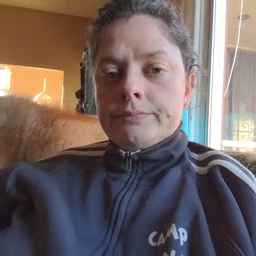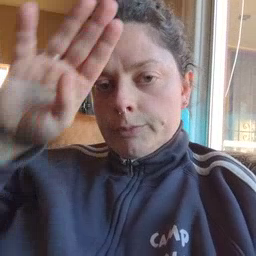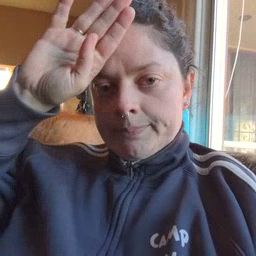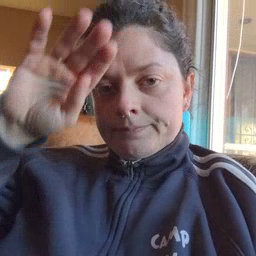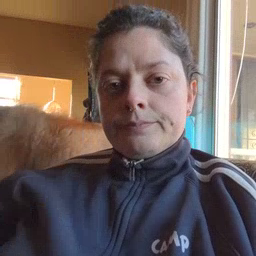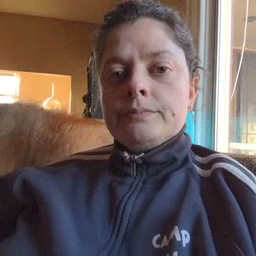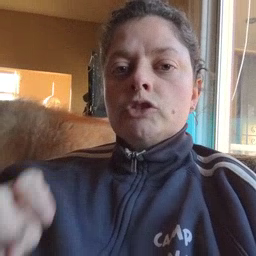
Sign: fireman